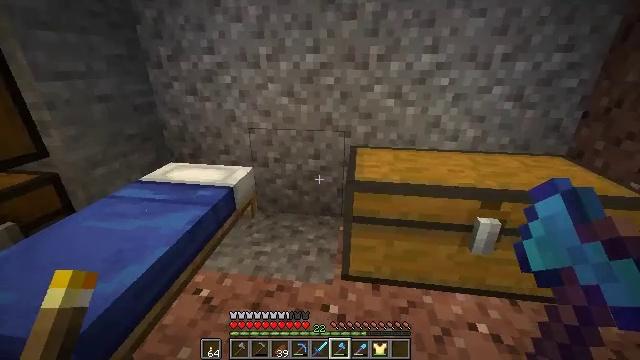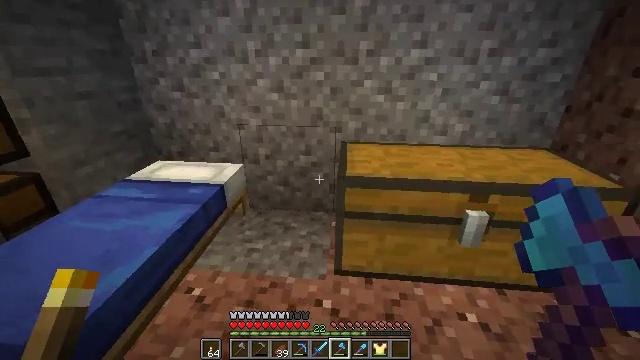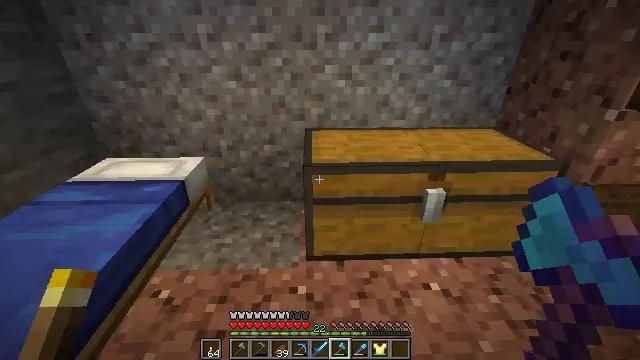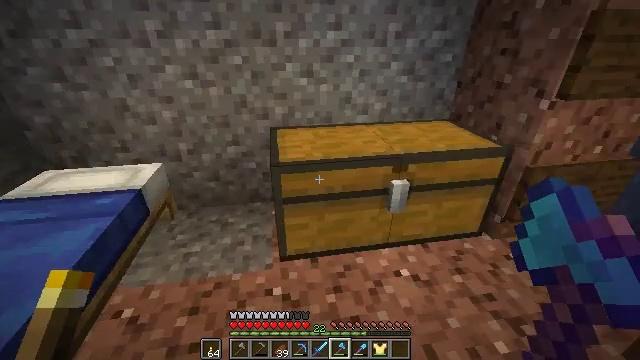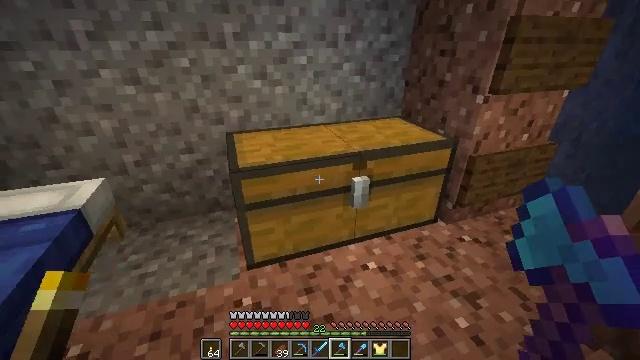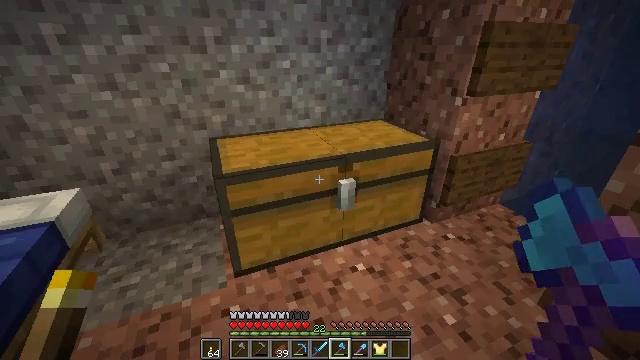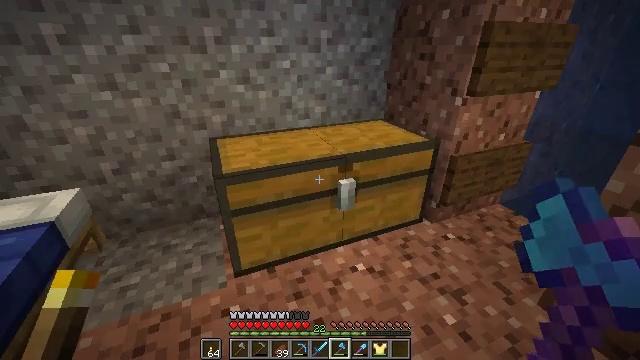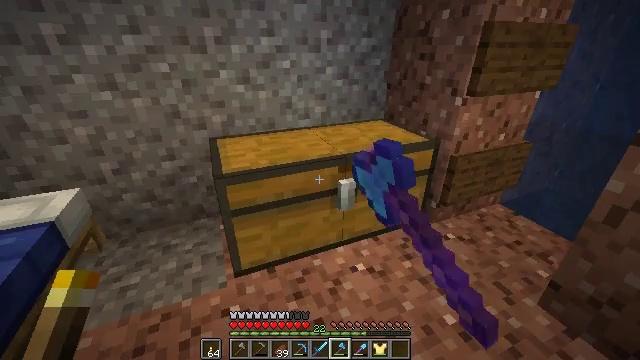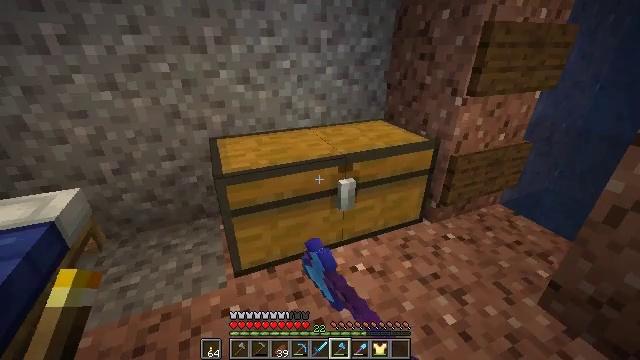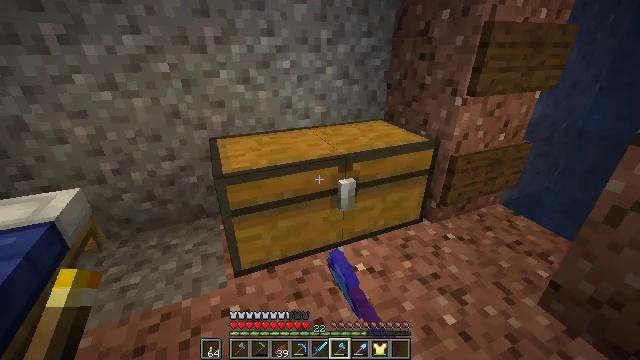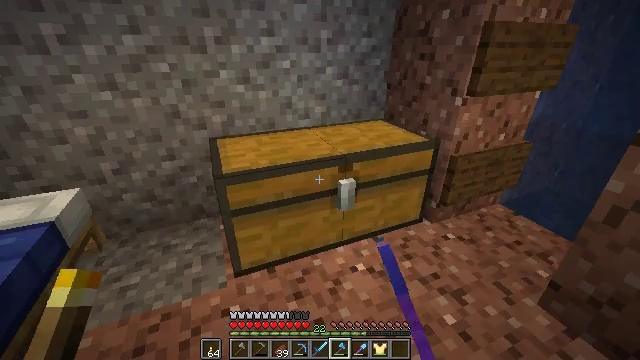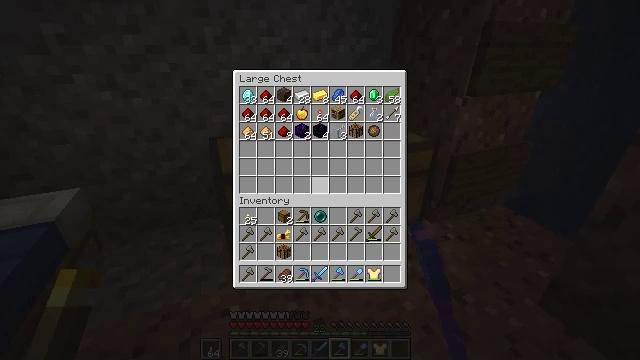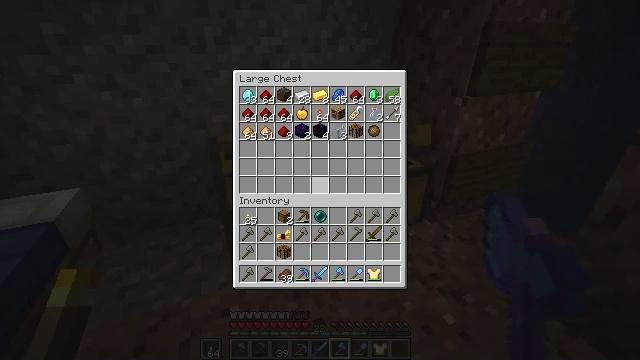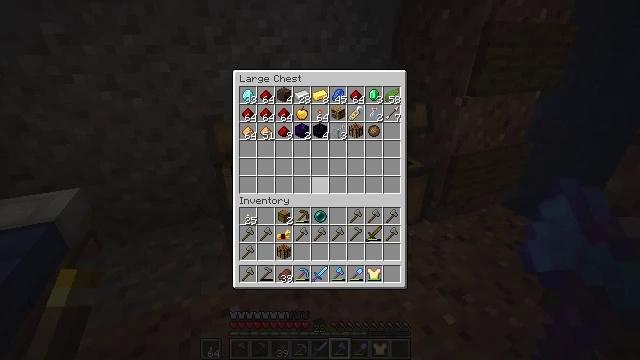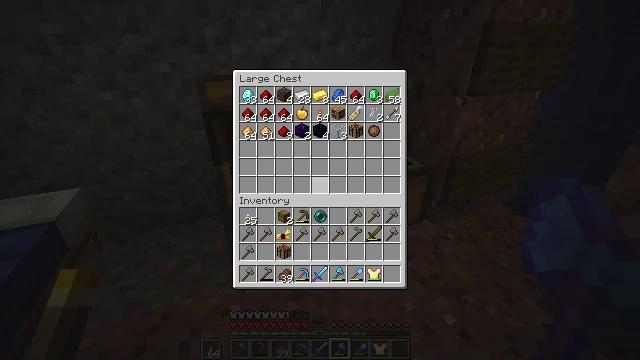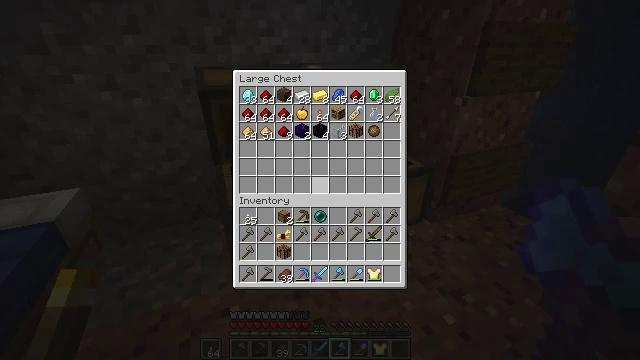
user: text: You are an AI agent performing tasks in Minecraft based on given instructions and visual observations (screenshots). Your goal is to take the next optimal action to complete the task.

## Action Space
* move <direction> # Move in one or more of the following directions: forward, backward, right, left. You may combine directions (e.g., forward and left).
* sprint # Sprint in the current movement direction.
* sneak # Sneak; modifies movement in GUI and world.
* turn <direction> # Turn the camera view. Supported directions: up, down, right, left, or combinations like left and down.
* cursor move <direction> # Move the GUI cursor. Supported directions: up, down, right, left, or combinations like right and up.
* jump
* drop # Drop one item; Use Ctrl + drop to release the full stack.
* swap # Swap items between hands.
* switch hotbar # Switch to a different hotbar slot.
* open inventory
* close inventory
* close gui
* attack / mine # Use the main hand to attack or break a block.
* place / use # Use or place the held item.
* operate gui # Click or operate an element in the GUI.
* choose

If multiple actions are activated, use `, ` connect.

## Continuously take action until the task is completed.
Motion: motion action
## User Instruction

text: Collect the chipped anvil for later use.
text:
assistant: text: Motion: turn right
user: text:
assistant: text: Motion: turn right and down
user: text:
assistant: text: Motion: turn right
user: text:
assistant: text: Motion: turn right
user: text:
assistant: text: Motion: turn right
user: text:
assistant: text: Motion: use / place
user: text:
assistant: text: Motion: use / place
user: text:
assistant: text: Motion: use / place
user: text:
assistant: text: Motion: use / place
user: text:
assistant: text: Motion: no_op
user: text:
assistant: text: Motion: open gui
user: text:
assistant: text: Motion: no_op
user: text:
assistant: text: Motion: no_op
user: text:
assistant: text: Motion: no_op
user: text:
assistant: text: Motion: sneak
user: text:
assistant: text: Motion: sneak
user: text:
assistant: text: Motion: sneak
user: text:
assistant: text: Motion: sneak
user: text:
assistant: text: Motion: sneak
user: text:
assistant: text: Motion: sneak
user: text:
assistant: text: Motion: sneak
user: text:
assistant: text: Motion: sneak
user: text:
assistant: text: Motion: sneak
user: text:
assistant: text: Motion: sneak
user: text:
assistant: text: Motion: sneak
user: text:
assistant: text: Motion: sneak
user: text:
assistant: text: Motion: sneak, cursor move down
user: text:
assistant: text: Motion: sneak, cursor move left and down
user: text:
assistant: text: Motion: sneak, cursor move down
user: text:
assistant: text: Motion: sneak